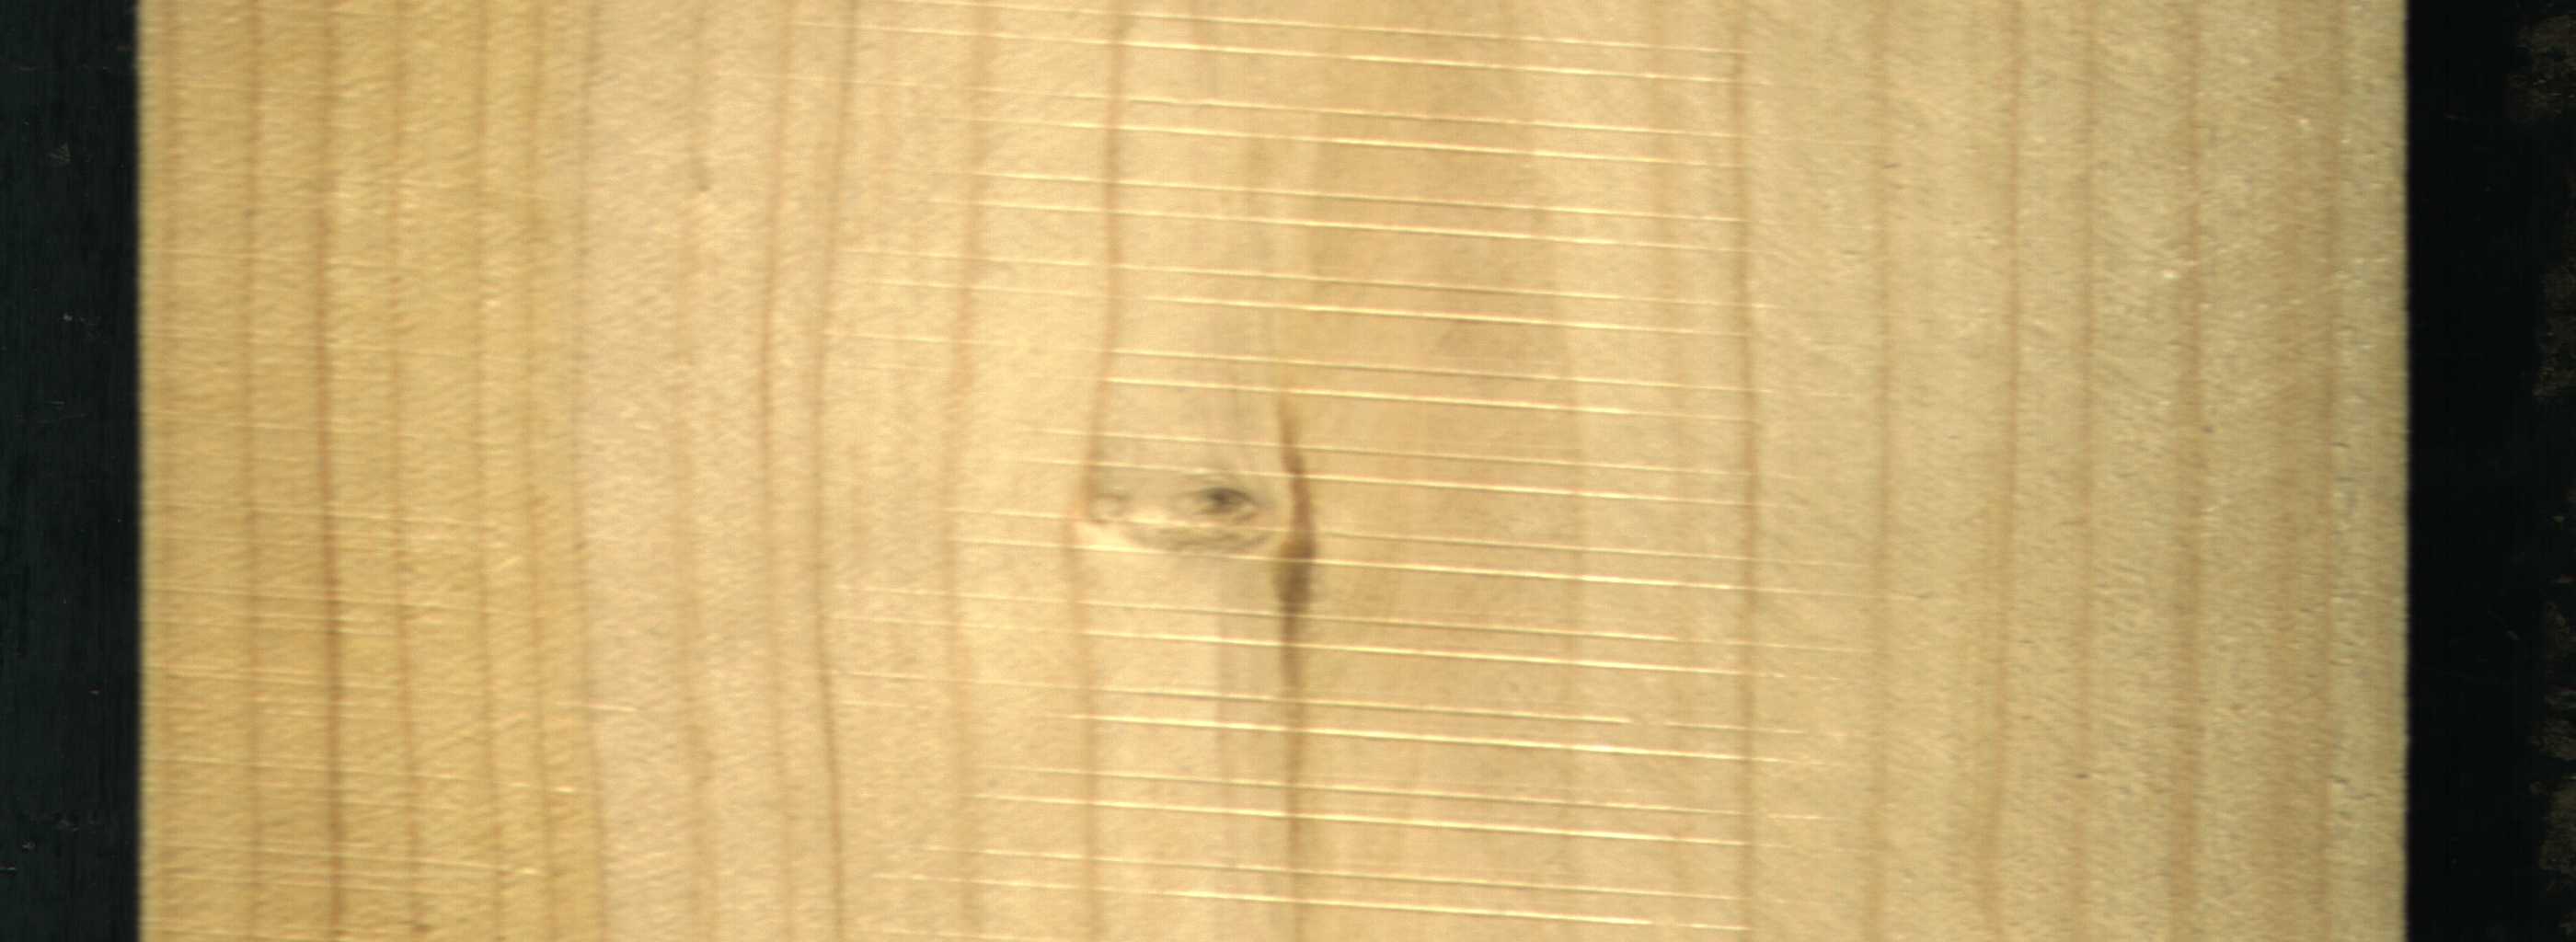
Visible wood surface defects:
Live_Knot